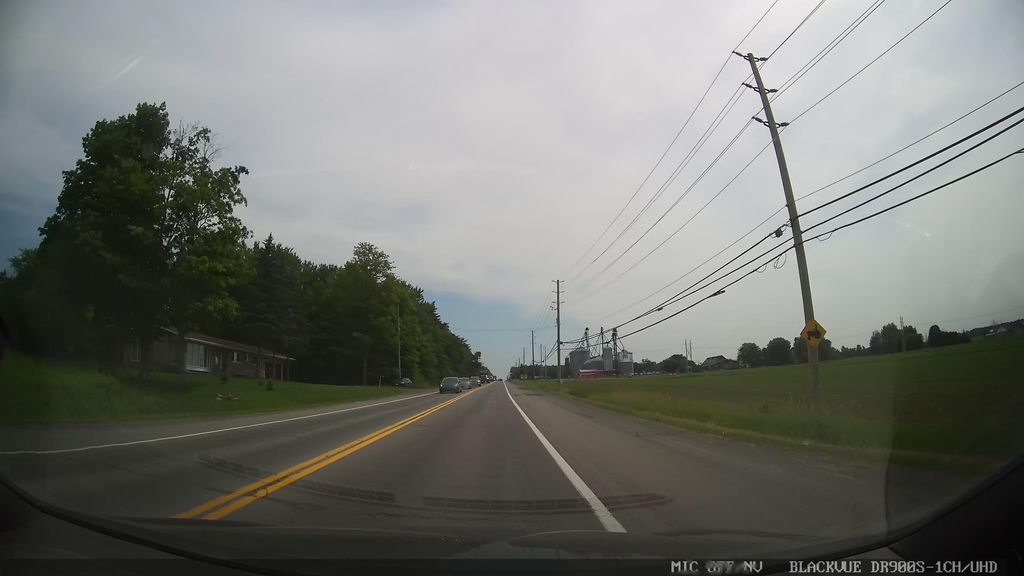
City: ottawa-gatineau